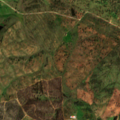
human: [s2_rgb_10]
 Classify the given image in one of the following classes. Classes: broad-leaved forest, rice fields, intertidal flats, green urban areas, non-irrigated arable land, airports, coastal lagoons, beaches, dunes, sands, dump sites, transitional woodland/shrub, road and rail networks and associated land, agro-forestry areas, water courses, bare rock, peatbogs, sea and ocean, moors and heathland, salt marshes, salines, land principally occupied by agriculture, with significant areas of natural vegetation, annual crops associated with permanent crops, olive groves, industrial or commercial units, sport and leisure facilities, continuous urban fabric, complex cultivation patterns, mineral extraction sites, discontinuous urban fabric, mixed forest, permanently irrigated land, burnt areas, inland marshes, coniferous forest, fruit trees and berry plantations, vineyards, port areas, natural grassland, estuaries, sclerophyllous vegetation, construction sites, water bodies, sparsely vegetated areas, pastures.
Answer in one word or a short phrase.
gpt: non-irrigated arable land, land principally occupied by agriculture, with significant areas of natural vegetation, agro-forestry areas, transitional woodland/shrub